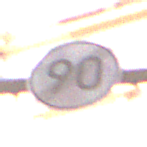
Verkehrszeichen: EndeGeschwindigkeit90
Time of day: MorningAfternoon
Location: Outdoor (Urban)
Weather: Clear
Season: NotSpecified
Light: Natural